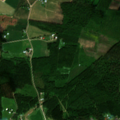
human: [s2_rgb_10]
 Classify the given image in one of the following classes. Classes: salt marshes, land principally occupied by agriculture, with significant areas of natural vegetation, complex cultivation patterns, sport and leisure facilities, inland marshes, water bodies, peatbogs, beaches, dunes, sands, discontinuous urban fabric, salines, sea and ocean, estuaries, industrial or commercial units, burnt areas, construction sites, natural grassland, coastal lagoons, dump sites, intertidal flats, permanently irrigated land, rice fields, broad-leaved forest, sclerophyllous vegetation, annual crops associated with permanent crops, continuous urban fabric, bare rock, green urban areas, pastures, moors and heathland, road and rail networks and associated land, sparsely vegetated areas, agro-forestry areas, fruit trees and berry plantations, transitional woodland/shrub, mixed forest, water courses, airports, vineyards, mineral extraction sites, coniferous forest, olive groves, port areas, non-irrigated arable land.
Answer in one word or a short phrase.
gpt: discontinuous urban fabric, non-irrigated arable land, land principally occupied by agriculture, with significant areas of natural vegetation, broad-leaved forest, coniferous forest, mixed forest, transitional woodland/shrub